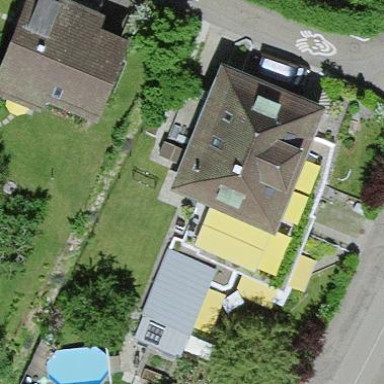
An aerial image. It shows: Hipped roof house.